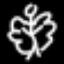
Label: angel